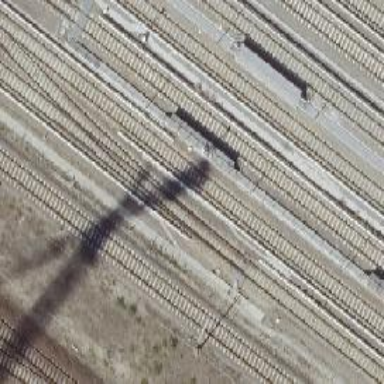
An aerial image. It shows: Railway signal.